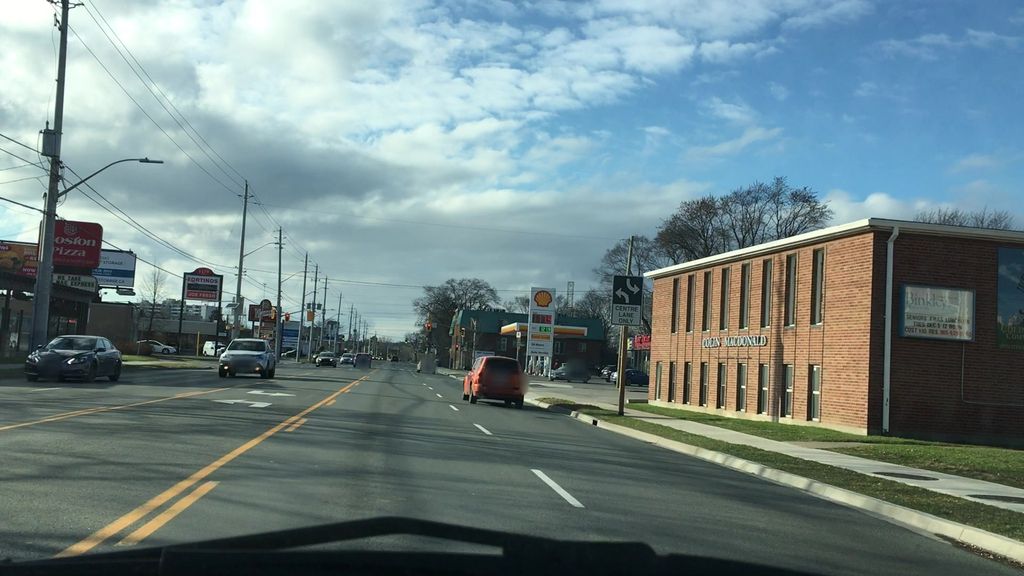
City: hamilton